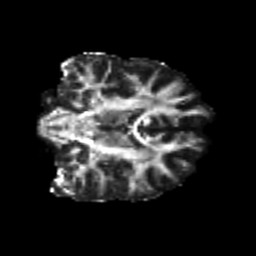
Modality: FA
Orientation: coronal
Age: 21
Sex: female
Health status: healthy
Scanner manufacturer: philips
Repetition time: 7.389 s
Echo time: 0.08599 s